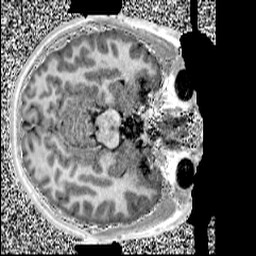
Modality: UNIT1
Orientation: axial
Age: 12
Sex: male
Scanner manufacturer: siemens
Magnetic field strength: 3 T
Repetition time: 4 s
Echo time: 0.00299 s